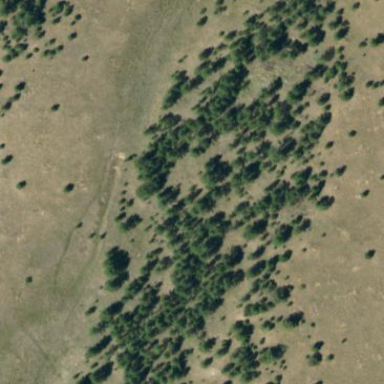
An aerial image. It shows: Evergreen needle-leaved woodland area covered with trees.